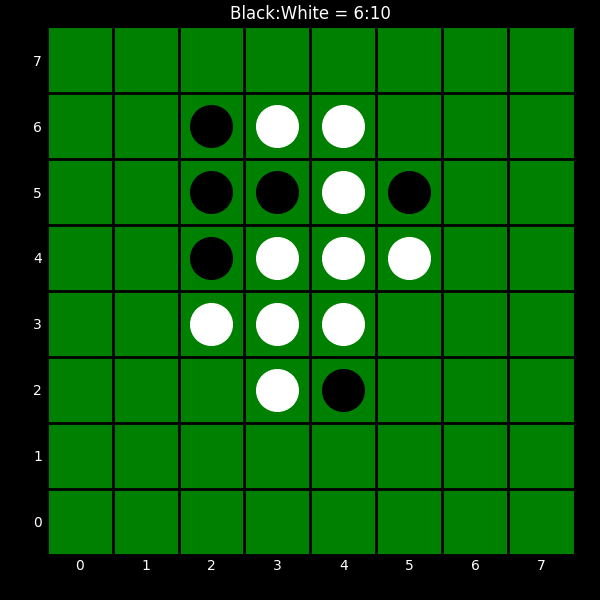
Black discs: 6
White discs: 10